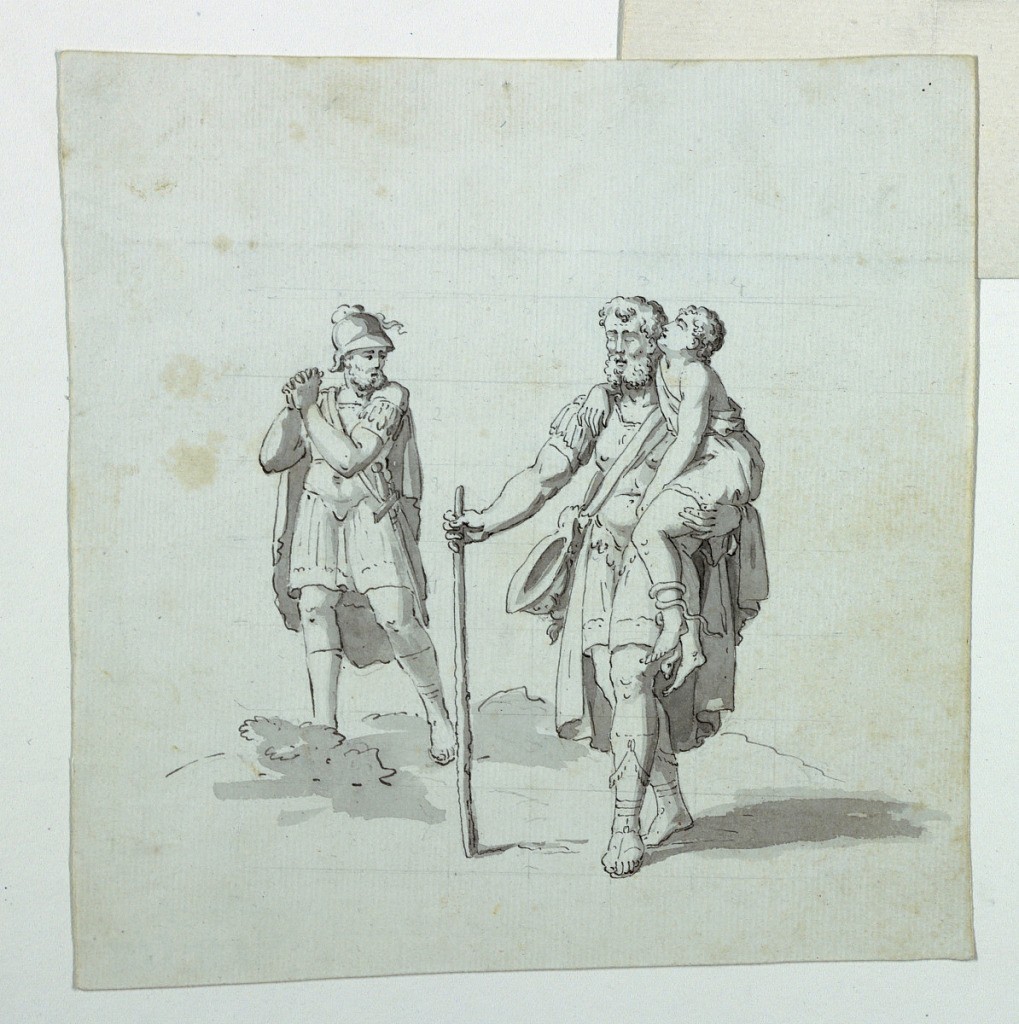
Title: Sketch for an Unused Scene for a Cartoon for Cotton Printing: La Vie de Bélisaire
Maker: B. M. Lebert, 1759–1836
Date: ca. 1820
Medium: Pen and ink with gray wash on paper
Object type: Drawing
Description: Sketch for one island for a cartoon for cotton printing, showing a blind soldier, staff in hand, holding a young boy on his left arm, while another soldier, nearby, expresses anguish. (Probably an unused island for a Belisarius subject; island shows the blind Belisarius being recognized by one of his soldiers.)